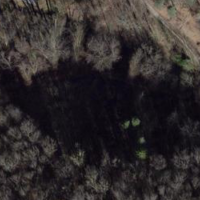
EUNIS habitat code: 41
Species observed at this site:
Maniola jurtina